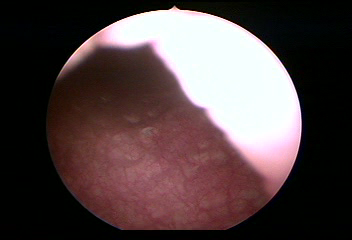
Modality: WLC
Class: Normal mucosa
Bladder cancer association: No